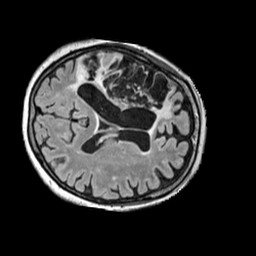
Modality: FLAIR
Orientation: axial
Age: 56
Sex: male
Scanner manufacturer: siemens
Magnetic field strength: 3 T
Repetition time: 5 s
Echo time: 0.387 s